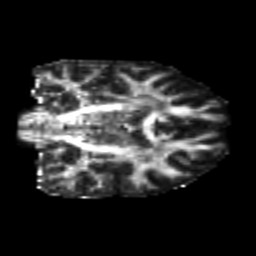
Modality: FA
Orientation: coronal
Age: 26
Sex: female
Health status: healthy
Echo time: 0.074 s